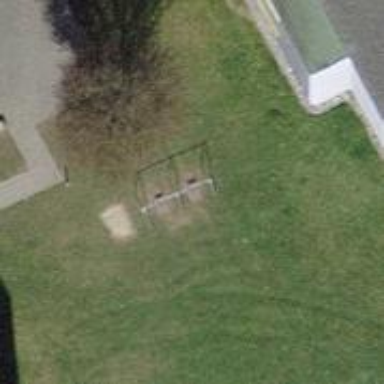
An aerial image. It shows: Playground area for leisure land.